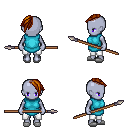
a pixel art fantasy rpg character, female body template, dark elf, purple skin, teal tunic, white pants, brunette long mohawk hairstyle, white slippers, spear, four views (front, back, left, right), 2x2 character sprite sheet, small pixel art, hard edges, no anti-aliasing